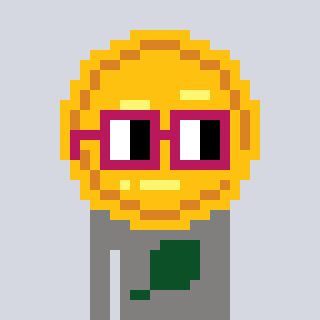
a pixel art character with square dark red glasses, a medal-shaped head and a bluegrey-colored body on a cool background